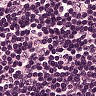
Metastatic tissue present: no